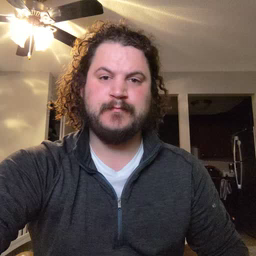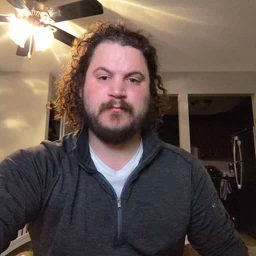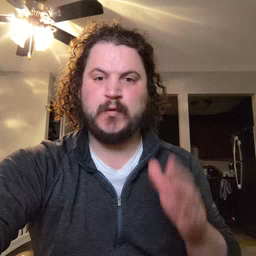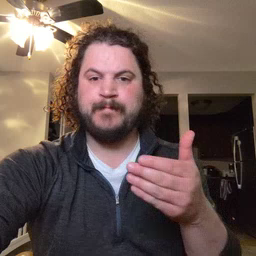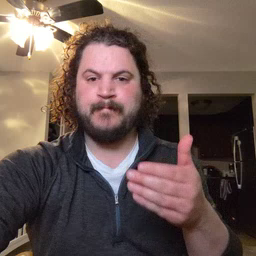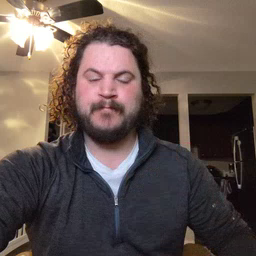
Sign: room